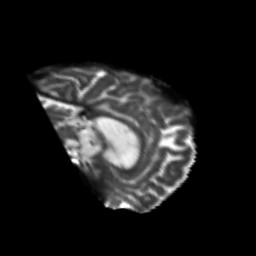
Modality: T2w
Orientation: sagittal
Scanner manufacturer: siemens
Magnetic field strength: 3 T
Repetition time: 6.8 s
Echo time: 0.093 s